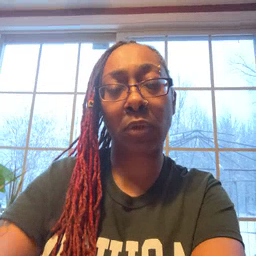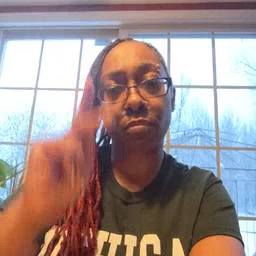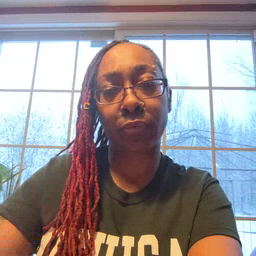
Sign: person